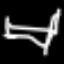
Label: bed